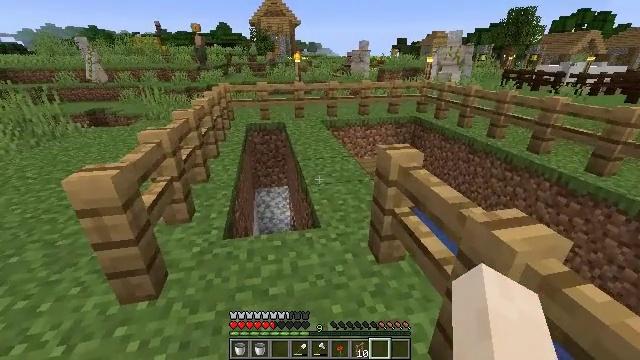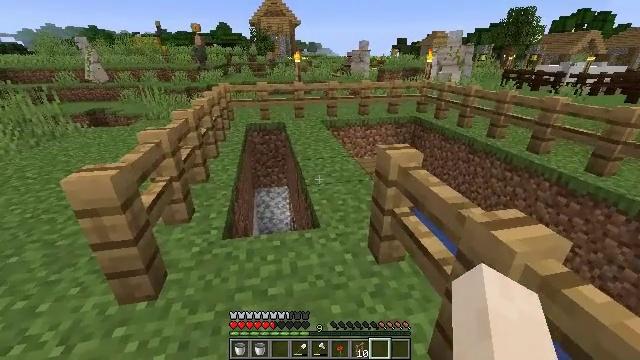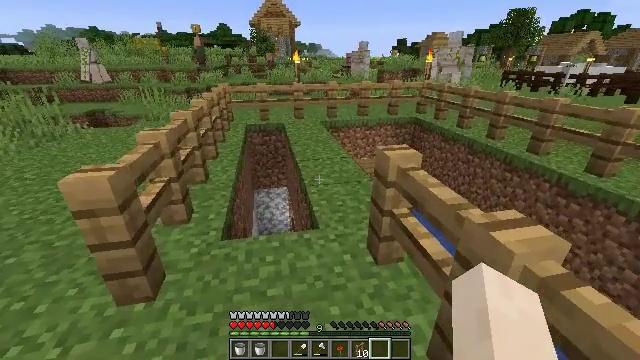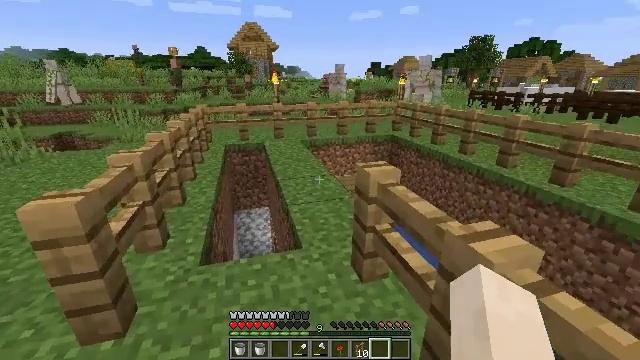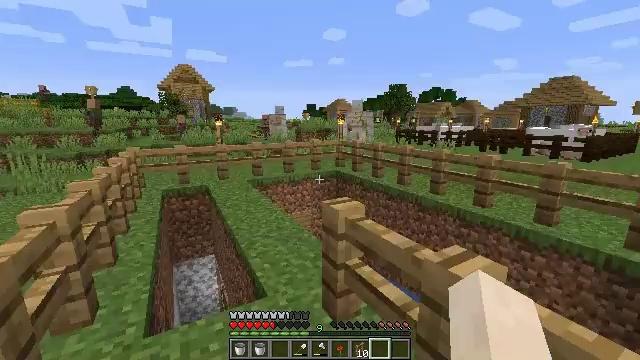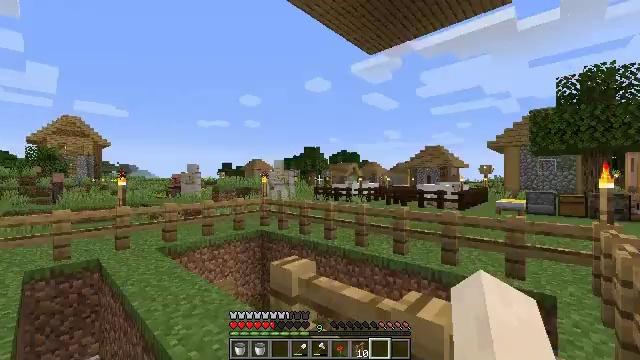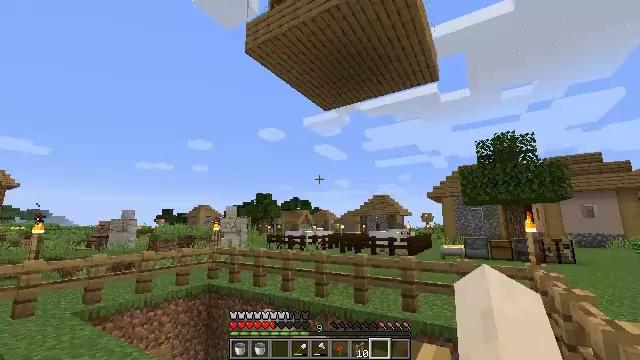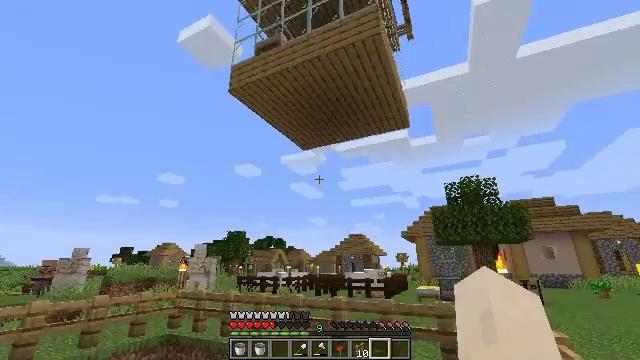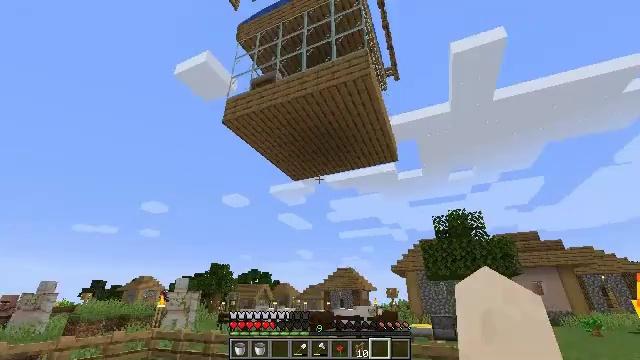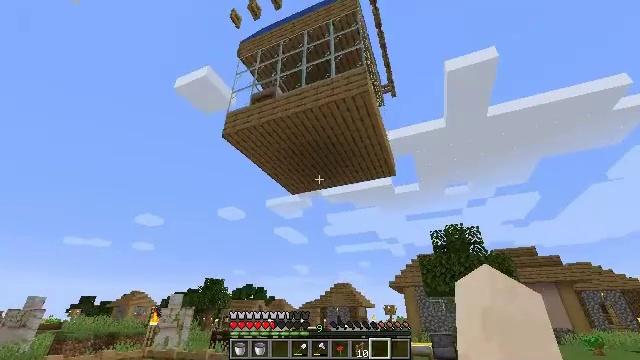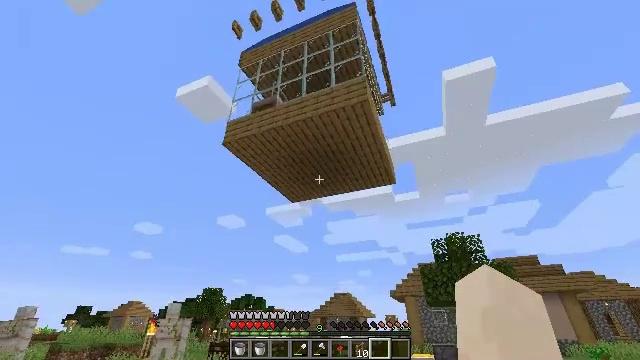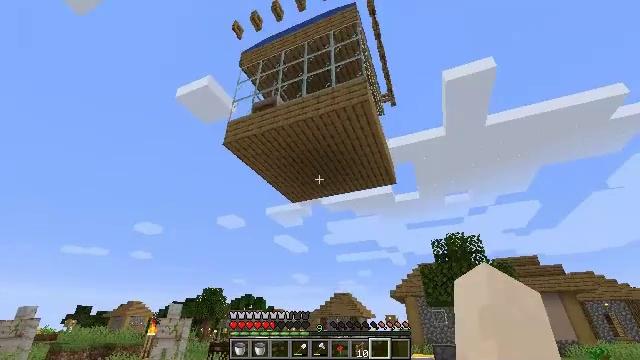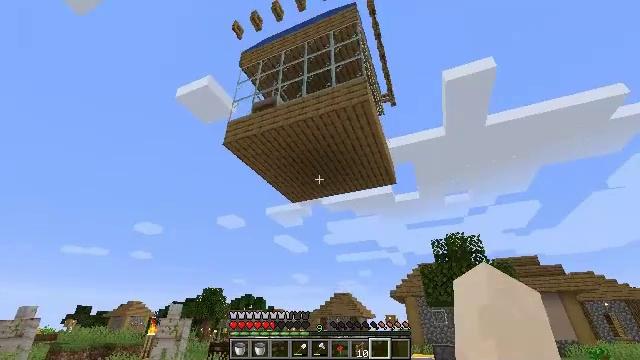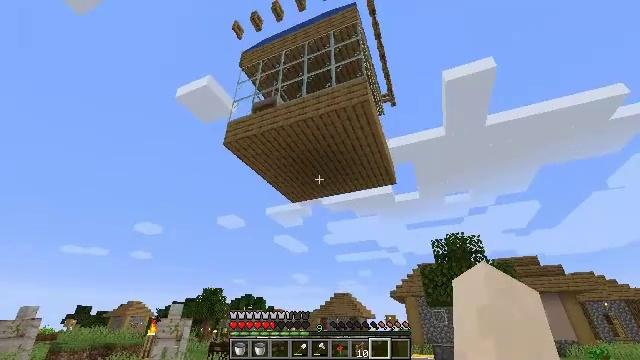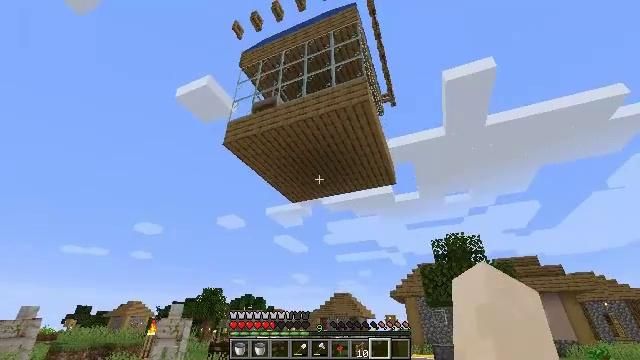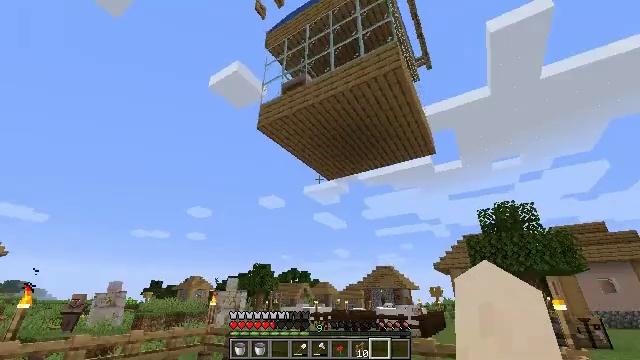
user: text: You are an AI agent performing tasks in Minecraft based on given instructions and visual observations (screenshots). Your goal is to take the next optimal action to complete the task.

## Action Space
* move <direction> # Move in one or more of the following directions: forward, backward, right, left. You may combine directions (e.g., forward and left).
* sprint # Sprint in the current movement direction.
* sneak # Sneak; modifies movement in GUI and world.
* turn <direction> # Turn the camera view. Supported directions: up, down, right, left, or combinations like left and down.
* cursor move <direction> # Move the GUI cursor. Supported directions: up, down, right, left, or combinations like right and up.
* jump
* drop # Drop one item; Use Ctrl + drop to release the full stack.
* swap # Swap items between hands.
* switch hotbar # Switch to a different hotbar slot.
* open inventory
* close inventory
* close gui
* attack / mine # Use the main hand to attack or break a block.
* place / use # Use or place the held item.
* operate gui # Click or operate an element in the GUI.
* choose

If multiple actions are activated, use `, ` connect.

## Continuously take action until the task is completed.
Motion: motion action
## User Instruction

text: Harvest the dark oak sapling.
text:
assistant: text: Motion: no_op
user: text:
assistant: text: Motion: no_op
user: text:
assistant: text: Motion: move left, turn right and up
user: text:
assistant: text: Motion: move left, turn right and up
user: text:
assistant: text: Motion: move left, turn right and up
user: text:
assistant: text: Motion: move left, turn right and up
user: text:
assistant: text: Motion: turn right and up
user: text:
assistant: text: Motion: turn right and up
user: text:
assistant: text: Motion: turn up
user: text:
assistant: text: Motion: turn up
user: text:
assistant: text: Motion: no_op
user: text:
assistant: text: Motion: no_op
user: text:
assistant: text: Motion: no_op
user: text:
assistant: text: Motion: no_op
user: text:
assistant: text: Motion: turn left and down
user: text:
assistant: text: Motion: turn left and down
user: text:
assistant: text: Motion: turn left and down
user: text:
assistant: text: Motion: turn left and down
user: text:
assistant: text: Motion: no_op
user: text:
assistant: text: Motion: no_op
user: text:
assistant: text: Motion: no_op
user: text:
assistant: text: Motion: no_op
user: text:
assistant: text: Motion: no_op
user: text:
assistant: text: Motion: no_op
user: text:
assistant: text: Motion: no_op
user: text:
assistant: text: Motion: no_op
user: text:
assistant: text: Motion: no_op
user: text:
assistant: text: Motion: no_op
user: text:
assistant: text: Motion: no_op
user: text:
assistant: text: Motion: no_op